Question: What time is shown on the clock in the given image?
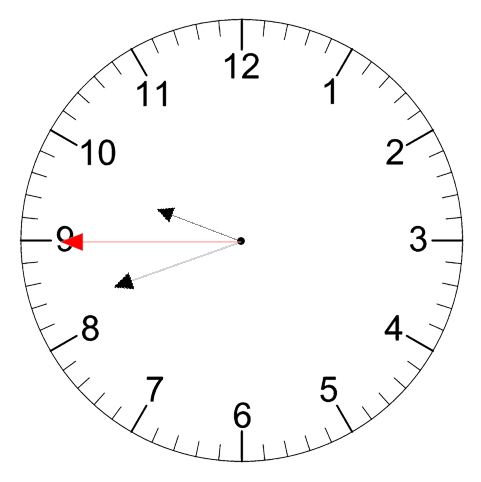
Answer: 09:41:45